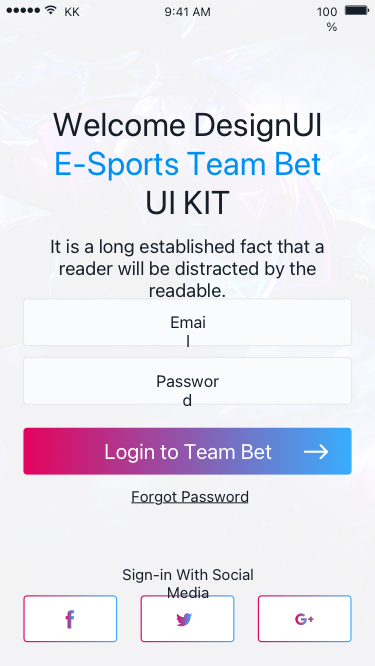
Text in this UI design:
Welcome DesignUI
E-Sports Team Bet
UI KIT
It is a long established fact that a reader will be distracted by the readable.
Login to Team Bet
Password
Email
Forgot Password
Sign-in With Social Media
9:41 AM
KK
100%